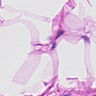
Metastatic tissue present: no